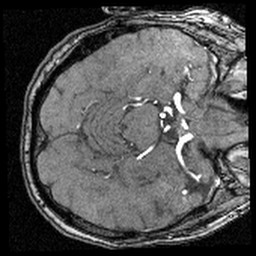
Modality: angio
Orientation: axial
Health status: ill
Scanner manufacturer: siemens
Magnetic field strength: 3 T
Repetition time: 0.022 s
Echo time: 0.00386 s